Question: Feels like bugs and problems are attracted to me lately! =P
So I finally took some time off today to explore a little Rx.
Heres what I did:

Here's the only piece of running code:
'''
private void button1_Click(object sender, EventArgs e)
{
var txtc = Observable.FromEvent<EventArgs>(textBox1, "TextChanged")
.Throttle(TimeSpan.FromSeconds(0.5))
.SubscribeOnDispatcher();//**also tried .SubscribeOn(this)
var t = from x in txtc select textBox1.Text;
t.Subscribe(x => listBox1.Items.Add(x));
}
'''
Now, when run Debug (F5) I click the Button, all good, I then type something, poof! The form just silently dies!!
Note: I removed the code from the Form.Load event because of the known bug with VS not breaking on exceptions in that event on (and yes thats my machine)
This is what the debug output looks like:
> > The thread 'vshost.NotifyLoad' (0x1438) has exited with code 0 (0x0).The thread 'vshost.LoadReference' (0x155c) has exited with code 0 (0x0).'RxWinForms.vshost.exe' (Managed (v4.0.30319)): Loaded '\RxWinFormsin\Debug\RxWinForms.exe', Symbols loaded.A first chance exception of type 'System.InvalidOperationException' occurred in System.Windows.Forms.dllThe program '[5228] RxWinForms.vshost.exe: Managed (v4.0.30319)' has exited with code 0 (0x0).The program '[5228] RxWinForms.vshost.exe: Program Trace' has exited with code 0 (0x0).
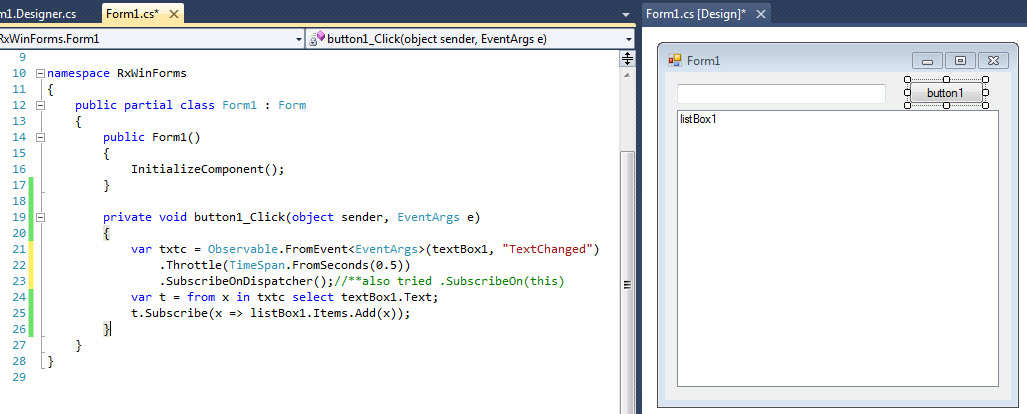
Answer: You need to make sure that either the Throttling is happening on the current dispatcher or that you switch back on to the current dispatcher through ObserveOn (not SubscribeOn) before you try and change the UI (I believe that by default Throttling is done on the TaskPool).
So both of the solutions below work:
'''
private void button1_Click(object sender, EventArgs e)
{
txtc = Observable.FromEvent<EventArgs>(textBox1, "TextChanged")
.Throttle(TimeSpan.FromSeconds(0.5))
.ObserveOn(Scheduler.Dispatcher);
var t = from x in txtc
select textBox1.Text;
t.Subscribe(x => listBox1.Items.Add(x));
}
'''
and
'''
private void button1_Click(object sender, EventArgs e)
{
txtc = Observable.FromEvent<EventArgs>(textBox1, "TextChanged")
.Throttle(TimeSpan.FromSeconds(0.5), Scheduler.Dispatcher)
var t = from x in txtc
select textBox1.Text;
t.Subscribe(x => listBox1.Items.Add(x));
}
'''